Question: My idea is to create a semi-transparent view like whatsapp does.
1) I have a tap gesture on image view.
2) When I tap on the image view, one layer of transparent view like whatsapp will appear
3) I then have three button - take new, choose existing or cancel.

How do I continue from here? When I press cancel it should pop away the semi-transparent ui view..
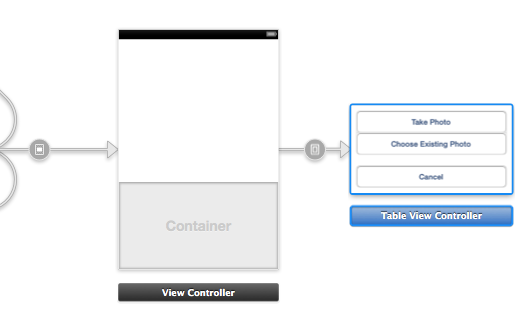
Answer: why dont you use UIActionSheet....try something like...
'''
UIActionSheet *actionSheet = [[UIActionSheet alloc] initWithTitle:nil
delegate:self
cancelButtonTitle:@"Cancel"
destructiveButtonTitle:nil
otherButtonTitles:@"Take photo",@"Choose existing", nil];
actionSheet.actionSheetStyle=UIActionSheetStyleBlackTranslucent;
[actionSheet showFromRect:[sender frame] inView:self.view animated:YES];
'''
also implement the action in the delegate method.....
'''
-(void)actionSheet:(UIActionSheet *)actionSheet clickedButtonAtIndex:(NSInteger)buttonIndex
{
// create an image picker controller
UIImagePickerController *imagePickerController = [[UIImagePickerController alloc] init];
imagePickerController.delegate = self;
if(buttonIndex==0)
{
//create image picker with source camera blah blah
}
else if(buttonIndex==1)
{
//choose existing...
}
}
'''
you will get something like>>